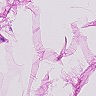
Metastatic tissue present: no